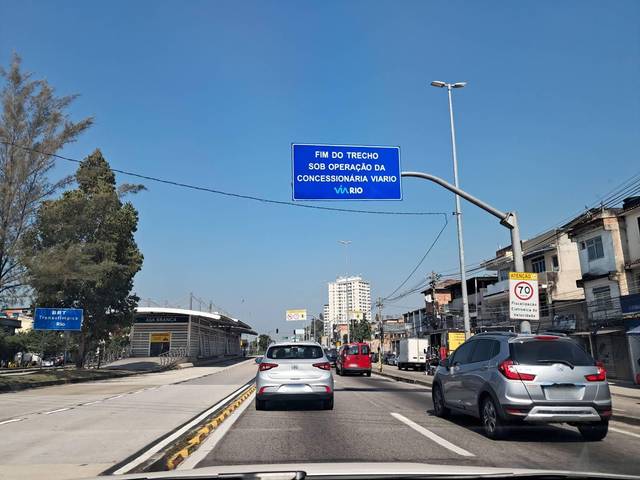
Region: Brazil
Coordinates: -22.963, -43.393